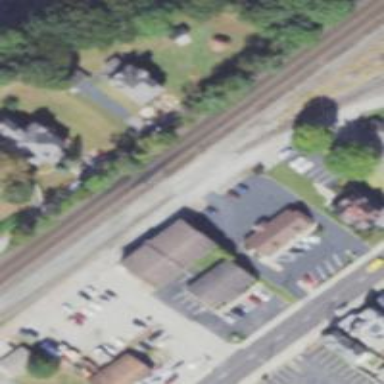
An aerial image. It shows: Rail spur service.